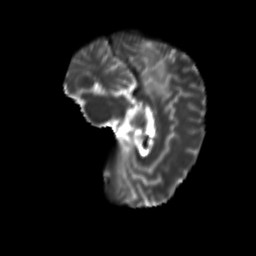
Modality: T2w
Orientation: sagittal
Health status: ill
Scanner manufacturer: siemens
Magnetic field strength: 3 T
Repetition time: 6.7 s
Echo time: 0.1 s